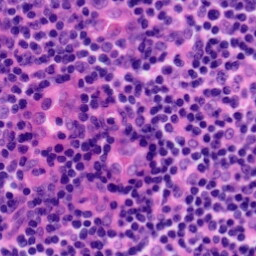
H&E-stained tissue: Tonsil